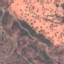
Label: HerbaceousVegetation